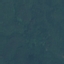
Land use / land cover: Forest